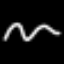
Label: squiggle